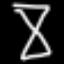
Label: hourglass